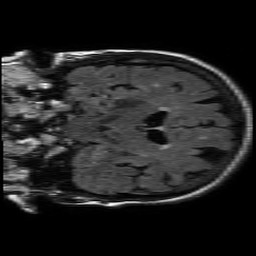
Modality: FLAIR
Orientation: coronal
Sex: female
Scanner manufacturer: philips
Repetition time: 11 s
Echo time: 0.125 s